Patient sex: M
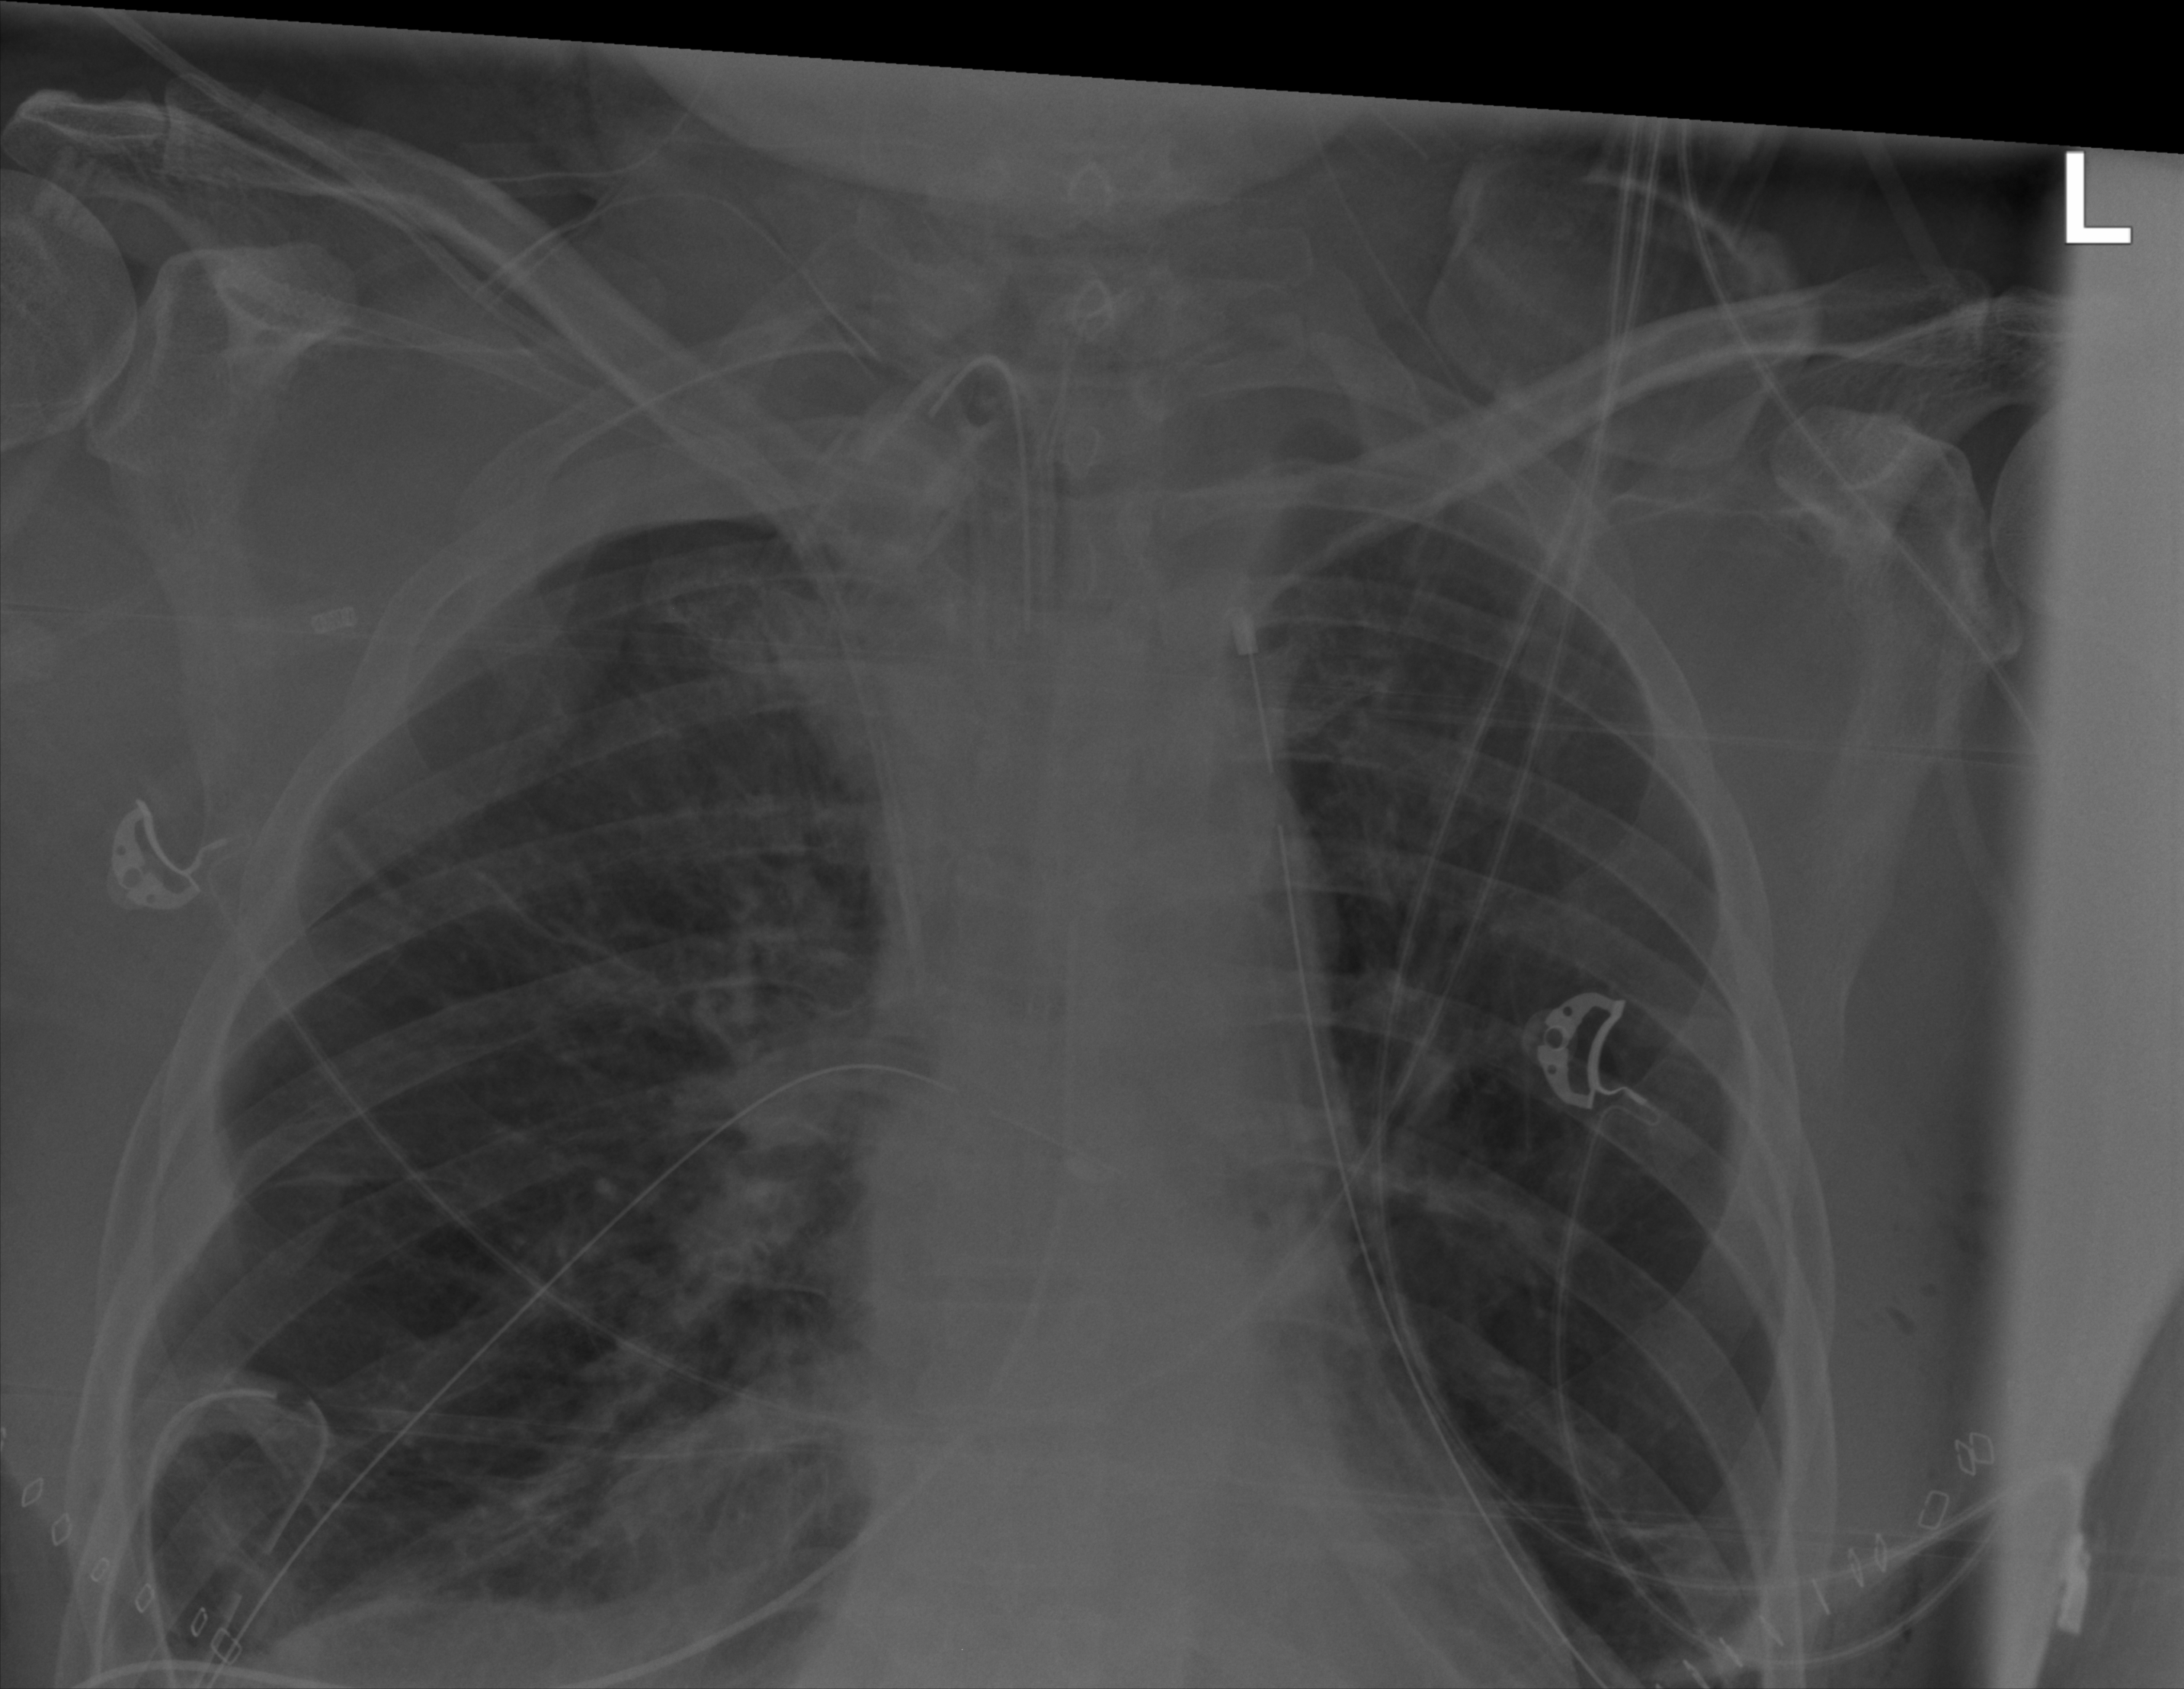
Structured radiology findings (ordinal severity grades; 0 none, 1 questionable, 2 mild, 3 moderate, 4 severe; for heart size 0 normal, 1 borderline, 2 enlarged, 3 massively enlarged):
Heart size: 0
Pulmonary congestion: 0
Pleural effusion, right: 1
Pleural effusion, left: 0
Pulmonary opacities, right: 0
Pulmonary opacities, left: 0
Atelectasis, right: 2
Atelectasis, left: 0